Question: I have xy grid, where points have whole-numbered, positive coordinates. These points are "neighbours" if both their x and y coordinates differ by less than 2 - they are simply next to each other.
In this grid, I have found path that encloses some area. Every point in the path is neighbour to the previous point and the next point, so it is sorted like you walked around the enclosed area. It is also shortest path around that enclosed area, so there are no steps back and forth. The enclosed area does not need to be convex, so when you connect two random points on the path with one line, that line can lie completely out of that area.
The problem is, I need to
It might sound easy, but I have not found solid algorithm to determine it.
* I'm sorry, I did not explain that well enough. There are no "empty parts" in enclosed area. If there are three points in enclosed area, the path around is the smallest path that captures those three points. In this picture, red path is shortest, black is too long and I never need to detect those.

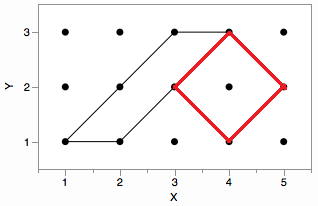
Answer: Observations to check that I understand the question:
- -
The basic idea is to walk the path and keep track of interior and exterior neighbors.
To determine which side is the interior, walk the path and keep track of the cumulative turn angle. The final amount will be 360deg or -360deg which will indicate the interior is on the left or the right, depending on which way you defined positive and negative angles.
During that first pass, also collect a hash set of the points on the path, 'onPathPoints'.
1. Initialize two other hash sets to empty: exteriorPoints and possibleInteriorPoints.
2. Walk the path and for each point: a. categorize the 8 neighbors as on-path, interior-side or exterior-side based on the relative positions of the previous and next points on the path. b. for each point in onPathPoints, ignore it. c. for any point on the interior side and distance 1 away, return that point as the result. d. for each points on the interior side with distance > 1 (diagonal neighbor), add it to possibleInteriorPoints. e. for each point on the exterior side and distance 1 away, add it to exteriorPoints.
3. At the end of the walk, remove from possibleInteriorPoints any point in exteriorPoints (set subtraction). Return any point remaining in possibleInteriorPoints as an interior point.
4. Otherwise, there are no interior points.
The 'possibleInteriorPoints' represent diagonally neighboring points that are in the interior unless the path loops back between the original point and it (in which case it will be an exterior point to the new path part.
For example in the image below, when visiting (2,2) and going toward (3,3) the interior is on the right. (3,1) is a , but later in the walk while visiting (4,1), (3,1) is noted to be an exterior point and so would get removed from 'possibleInteriorPoints'.

Technically, in this example the algorithm would have stopped when visiting (4,3) and noting (4,2) as an interior point at distance 1.